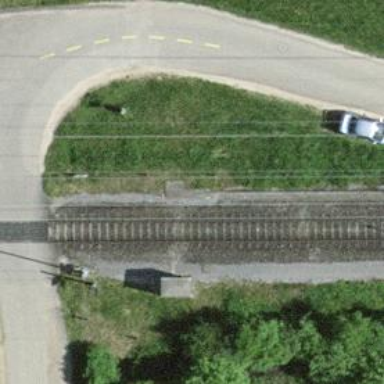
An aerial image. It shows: Railway with electrified contact lines.